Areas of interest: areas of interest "Logistics and Express Delivery"
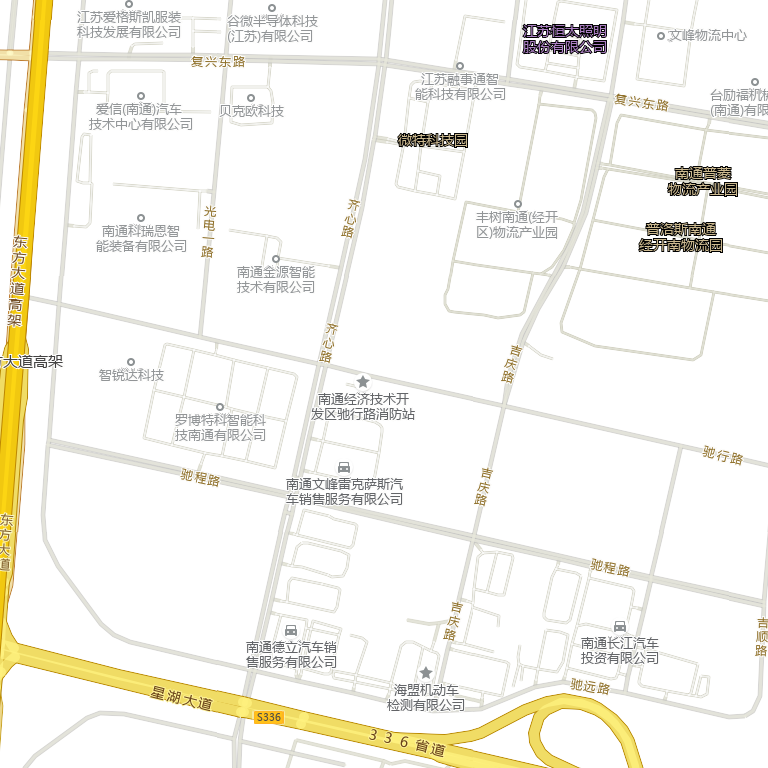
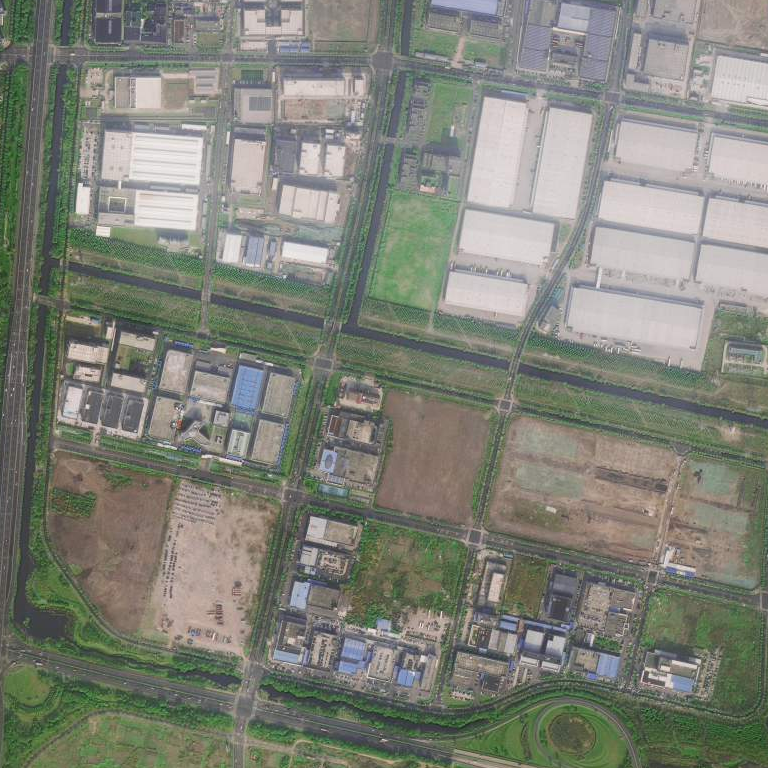